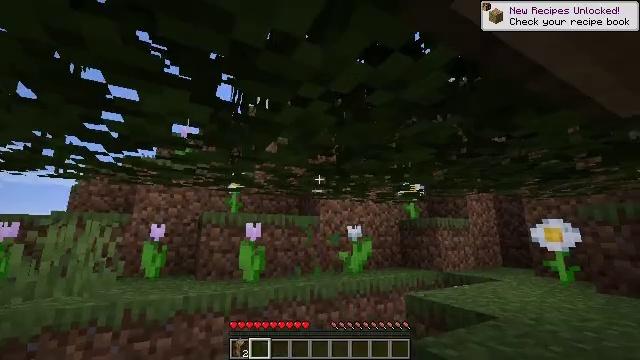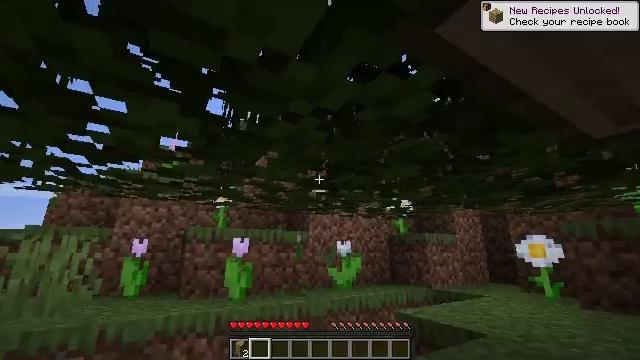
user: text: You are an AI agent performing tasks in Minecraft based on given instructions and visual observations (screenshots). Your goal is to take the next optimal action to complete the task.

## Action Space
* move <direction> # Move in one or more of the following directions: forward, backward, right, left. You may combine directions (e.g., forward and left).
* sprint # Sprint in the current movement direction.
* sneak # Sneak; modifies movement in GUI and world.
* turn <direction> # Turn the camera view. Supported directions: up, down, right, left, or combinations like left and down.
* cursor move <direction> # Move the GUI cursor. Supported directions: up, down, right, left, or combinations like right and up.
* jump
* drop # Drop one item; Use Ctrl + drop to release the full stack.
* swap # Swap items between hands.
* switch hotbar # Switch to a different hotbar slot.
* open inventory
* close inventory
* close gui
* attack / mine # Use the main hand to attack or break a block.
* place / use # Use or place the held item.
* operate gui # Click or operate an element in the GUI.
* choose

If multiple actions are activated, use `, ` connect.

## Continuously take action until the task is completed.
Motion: motion action
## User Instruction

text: Drop a pink tulip.
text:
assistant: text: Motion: turn right and up
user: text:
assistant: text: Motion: switch to hotbar 1